Question: I have a few UIImage's. All of them are in .png format. I need to clip another Image or UIView to the opaque part of the UIImage. Some of the images have some transparency around the outside edges. If I use the clipsToBounds it will only clip to the frame of the UIImageView not the actual image. If I make the line to be clipped the same height it will look fine in the center but I need to position the line off center to the right or left at times. Please see the photo for a better explanation. I've tried a few methods using Core Gaphics, but alas, I have not found the solution.

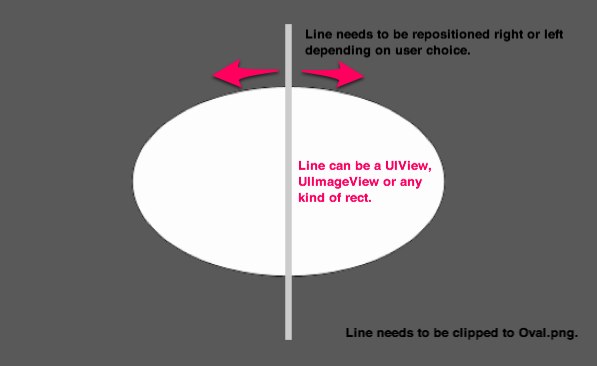
Answer: You can try using 'CALayer''s 'mask' property.
It allows you to define
> An optional layer whose alpha channel is used as a mask to select
between the layer's background and the result of compositing the
layer's contents with its filtered background.
To mask a view to a .png, set the mask layer's 'contents' to a 'CGImageRef'.
Remember to import the 'QuartzCore' framework though! ;)
<URL>